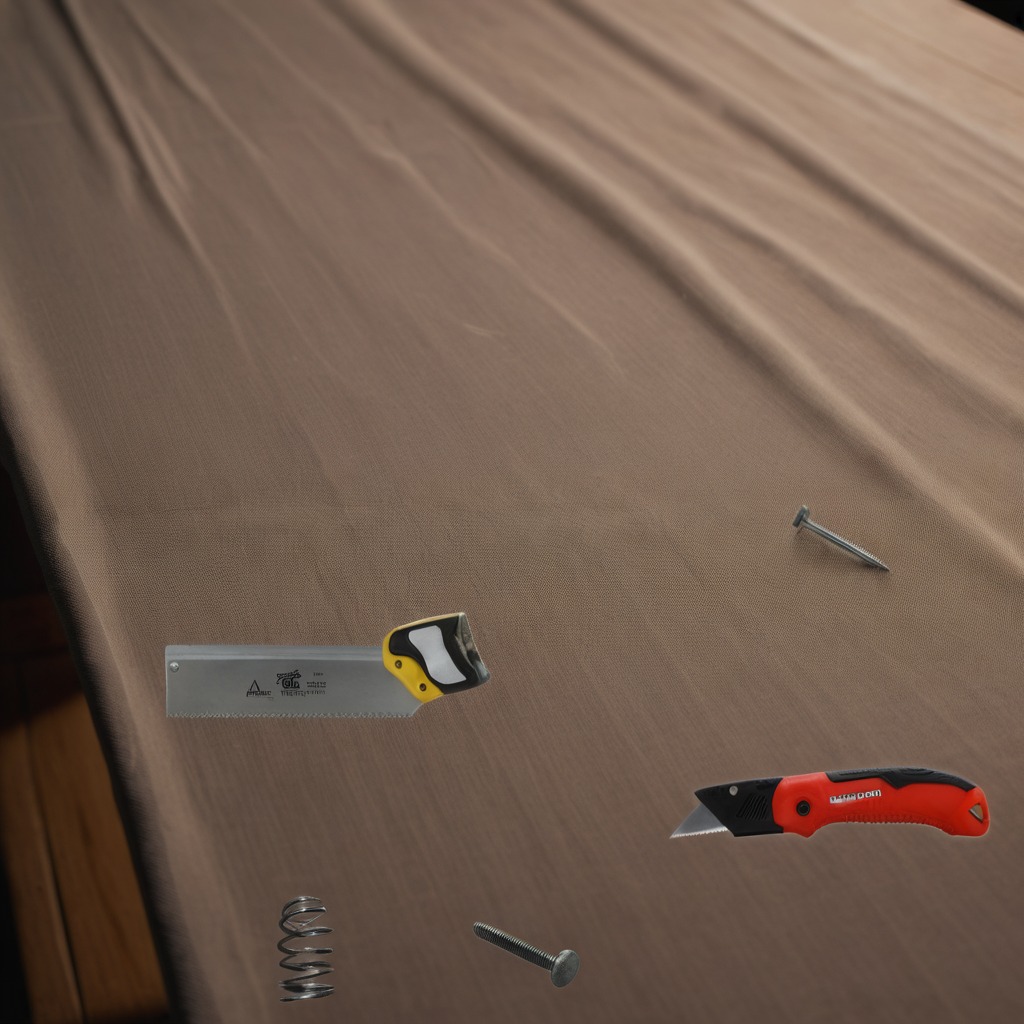
A utility knife, a metal machine screw, an iron nail, a coiled metal spring, and a handheld metal saw are lying on a wooden table.